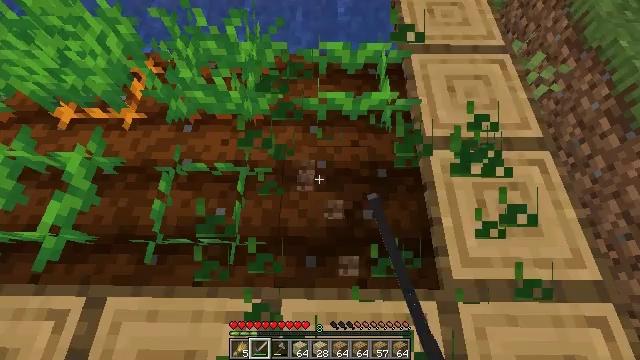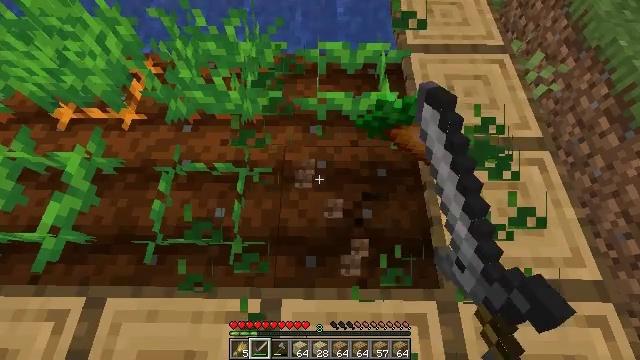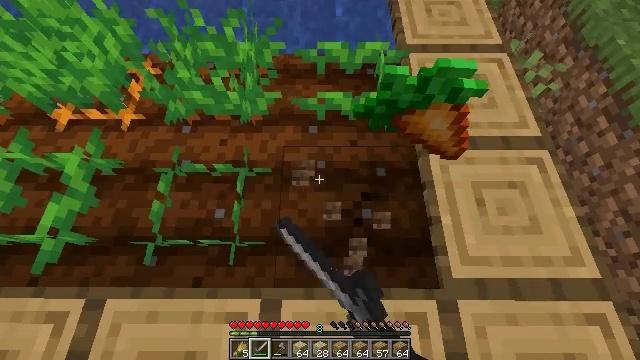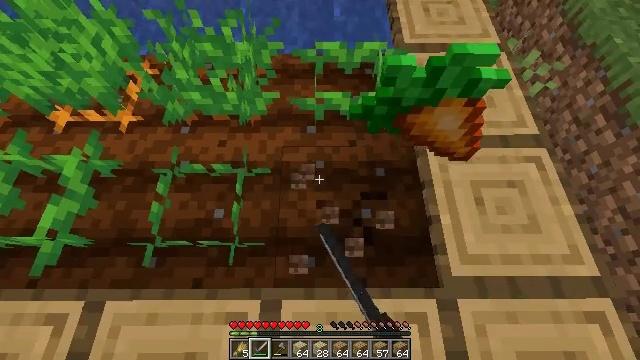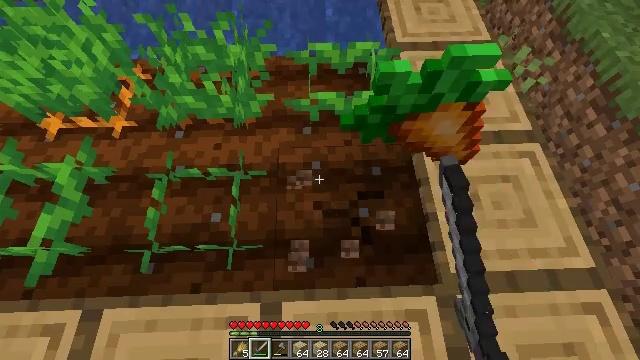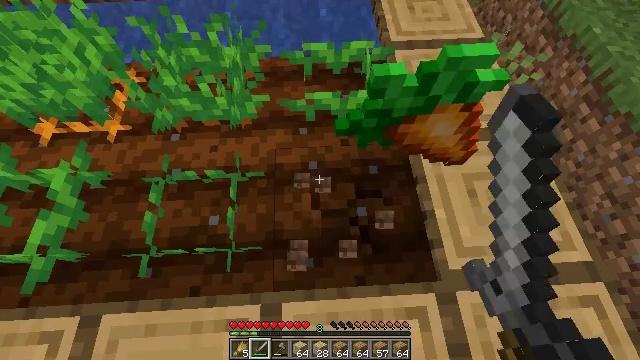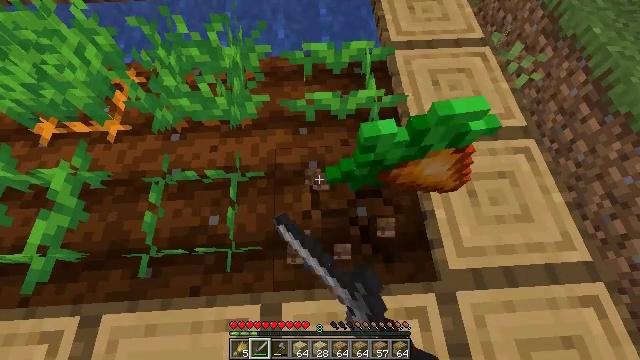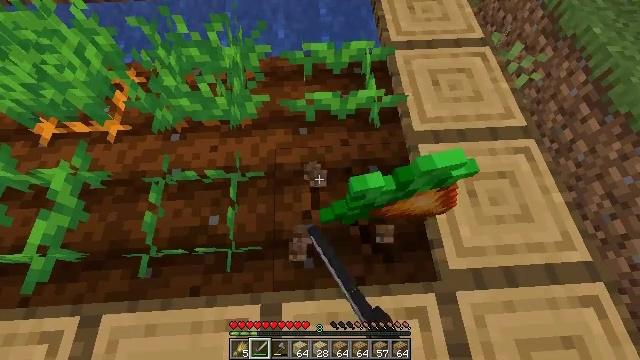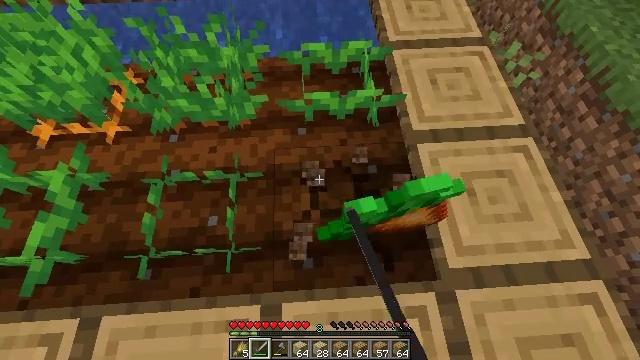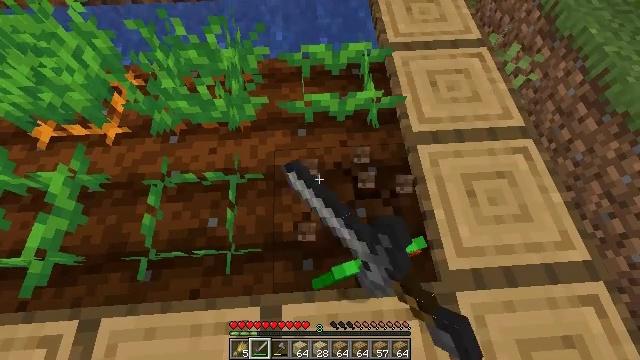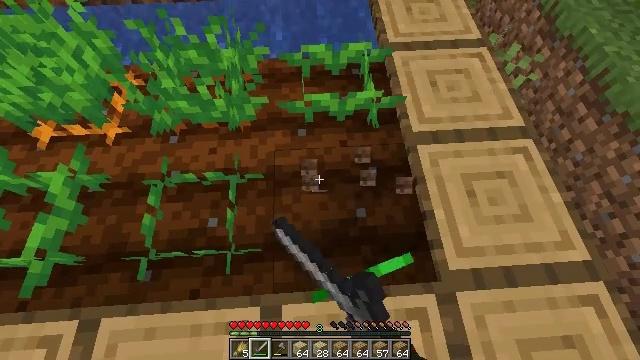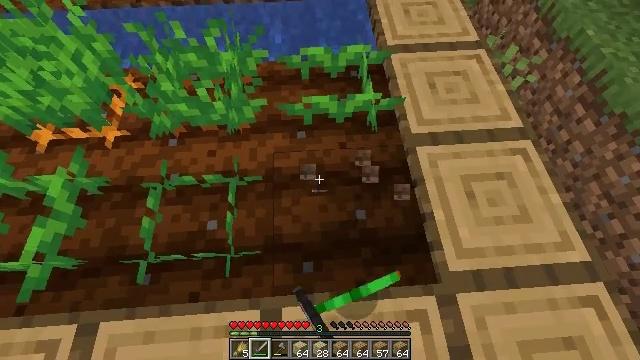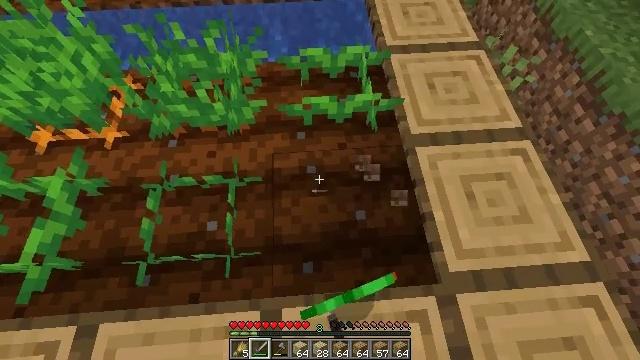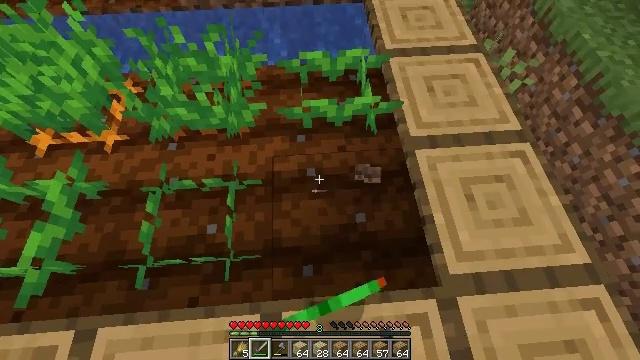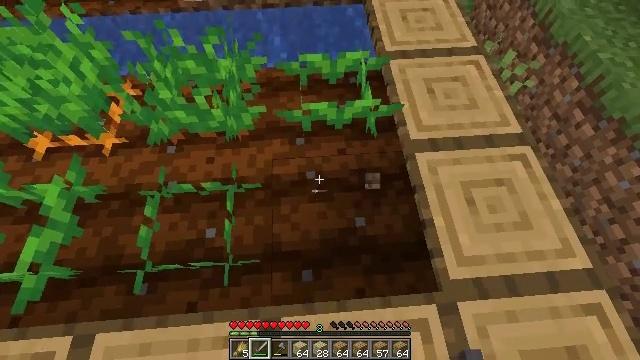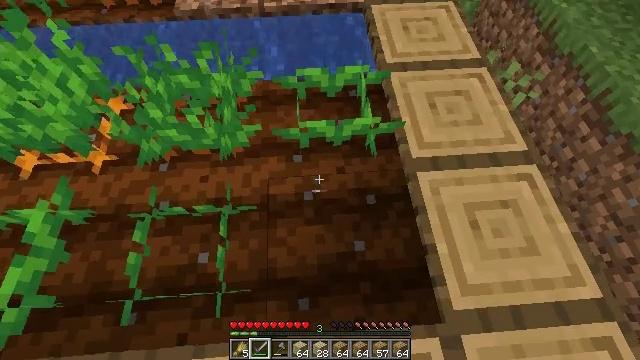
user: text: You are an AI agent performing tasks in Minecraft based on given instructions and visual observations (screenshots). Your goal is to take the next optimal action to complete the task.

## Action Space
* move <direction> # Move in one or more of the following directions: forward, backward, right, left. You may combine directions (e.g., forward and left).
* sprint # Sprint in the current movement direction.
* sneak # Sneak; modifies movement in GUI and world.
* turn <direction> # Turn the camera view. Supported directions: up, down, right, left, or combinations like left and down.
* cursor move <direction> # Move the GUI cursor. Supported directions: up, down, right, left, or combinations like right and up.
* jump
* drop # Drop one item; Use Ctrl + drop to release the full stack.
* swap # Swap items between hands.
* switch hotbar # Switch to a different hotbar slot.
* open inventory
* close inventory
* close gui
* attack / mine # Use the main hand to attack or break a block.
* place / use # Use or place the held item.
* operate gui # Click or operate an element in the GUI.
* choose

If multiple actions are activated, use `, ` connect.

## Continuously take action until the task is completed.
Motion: motion action
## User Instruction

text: Gather yellow wool from a structure.
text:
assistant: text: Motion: attack / mine
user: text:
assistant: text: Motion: attack / mine
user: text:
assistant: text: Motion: attack / mine
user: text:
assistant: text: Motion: turn right, attack / mine
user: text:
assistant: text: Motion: turn right, attack / mine
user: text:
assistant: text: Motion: attack / mine
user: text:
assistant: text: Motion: attack / mine
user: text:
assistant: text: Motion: attack / mine
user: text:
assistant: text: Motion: attack / mine
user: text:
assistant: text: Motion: no_op
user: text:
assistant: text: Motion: no_op
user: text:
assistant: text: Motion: no_op
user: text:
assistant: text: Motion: no_op
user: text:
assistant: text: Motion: move forward
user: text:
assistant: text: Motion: move forward
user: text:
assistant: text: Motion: move forward
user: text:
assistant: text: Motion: move forward
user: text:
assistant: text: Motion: move forward
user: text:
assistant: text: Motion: turn left
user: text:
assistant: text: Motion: no_op
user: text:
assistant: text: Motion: no_op
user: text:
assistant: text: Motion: no_op
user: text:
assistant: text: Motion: no_op
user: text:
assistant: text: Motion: no_op
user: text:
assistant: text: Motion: turn left
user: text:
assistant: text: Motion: turn left
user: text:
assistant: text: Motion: turn left
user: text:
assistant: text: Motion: turn left
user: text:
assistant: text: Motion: turn left and up
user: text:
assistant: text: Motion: turn left and up